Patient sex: M
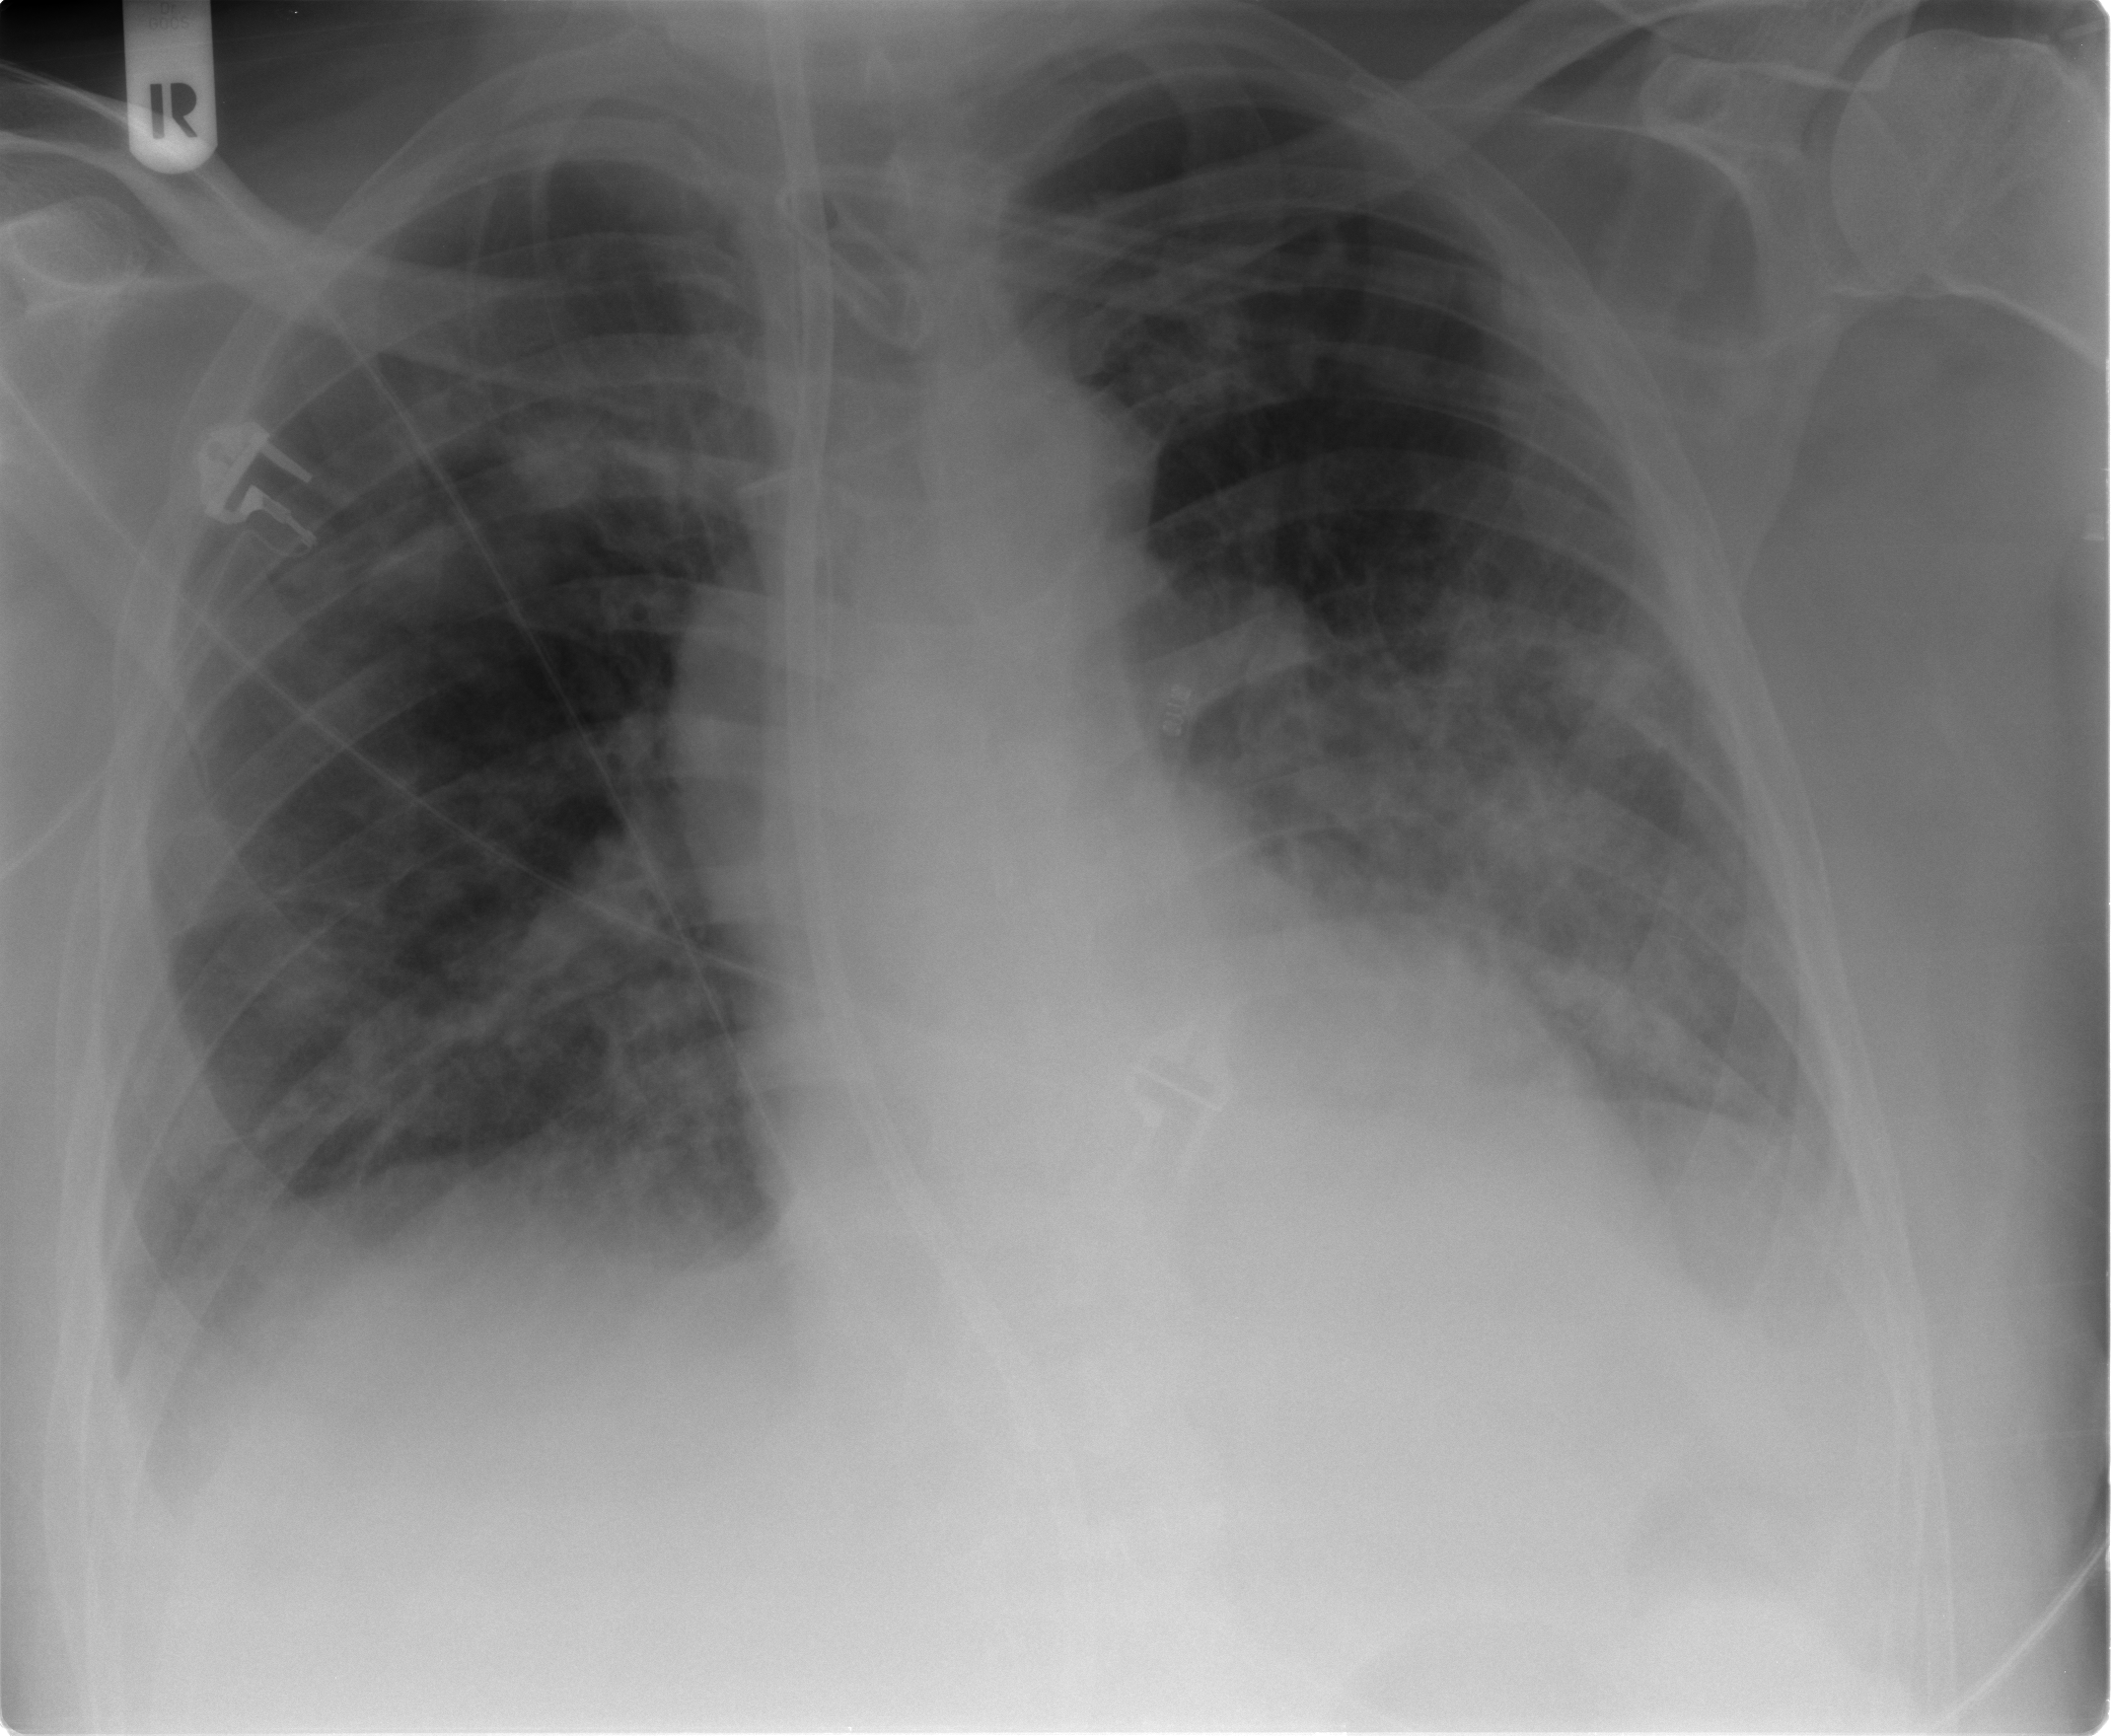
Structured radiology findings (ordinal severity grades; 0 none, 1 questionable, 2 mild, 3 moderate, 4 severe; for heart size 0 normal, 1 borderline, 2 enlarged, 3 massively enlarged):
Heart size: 1
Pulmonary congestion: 2
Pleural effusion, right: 2
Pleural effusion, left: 2
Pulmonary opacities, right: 1
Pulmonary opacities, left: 3
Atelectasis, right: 2
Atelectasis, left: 2